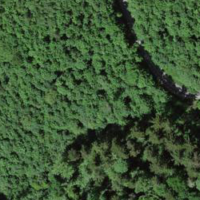
EUNIS habitat code: 44
Species observed at this site:
Tussilago farfara